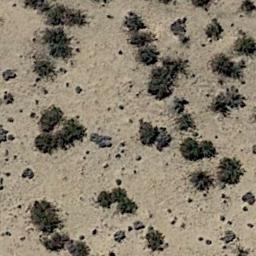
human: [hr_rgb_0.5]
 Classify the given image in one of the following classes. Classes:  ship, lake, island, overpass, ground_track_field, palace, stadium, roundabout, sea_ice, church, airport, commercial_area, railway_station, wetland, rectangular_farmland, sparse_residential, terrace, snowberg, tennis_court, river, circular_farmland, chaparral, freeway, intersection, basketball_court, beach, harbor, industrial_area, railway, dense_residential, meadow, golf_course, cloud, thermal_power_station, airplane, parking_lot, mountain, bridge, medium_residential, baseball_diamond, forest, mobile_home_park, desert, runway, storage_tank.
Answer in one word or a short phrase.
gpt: chaparral